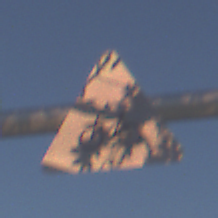
Verkehrszeichen: RadverkehrRechts
Umgebung: Outdoor, Nature
Tageszeit: SunriseSunset
Wetter: Clear
Licht: Natural
Jahreszeit: NotSpecified
Kontrast: HighContrast